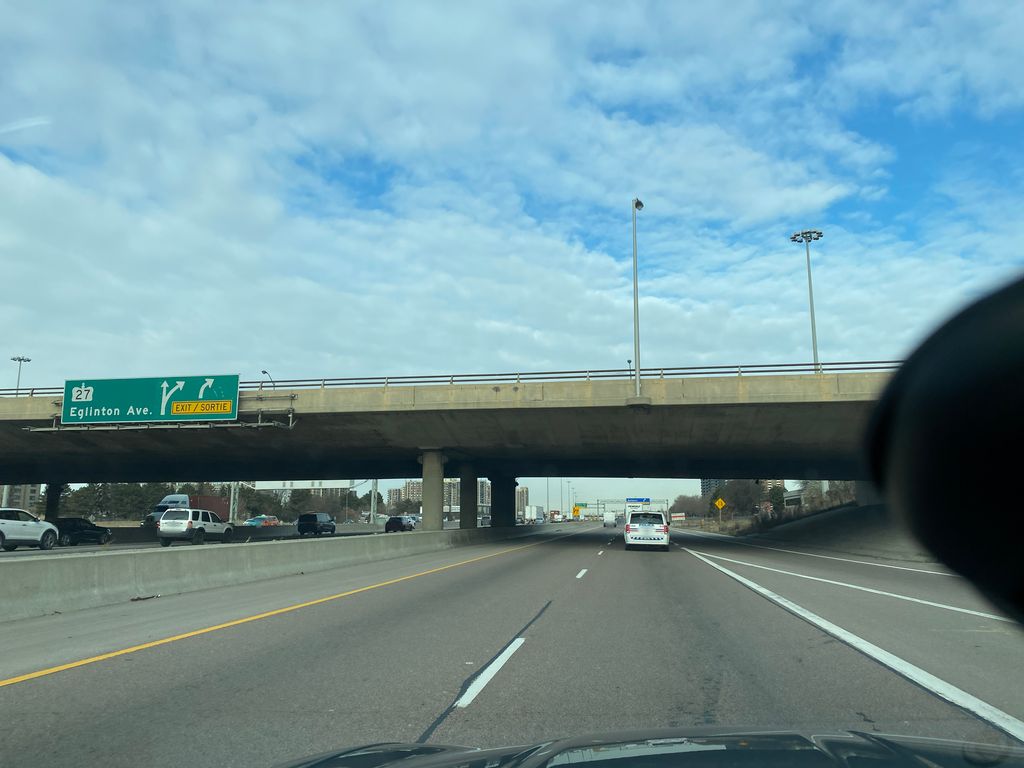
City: toronto